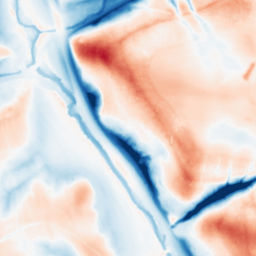
Category: multiscale
Decomposition family: dog_multiscale
Decomposition parameters: sigma_ratio: 2
n_scales: 5
base_sigma: 0.5
Upsampling method: bilinear
Upsampling parameters: scale: 2
Upsampling scale: 2